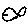
Label: fish